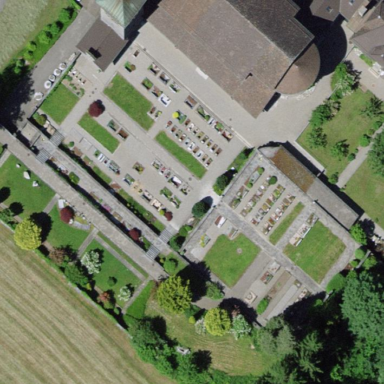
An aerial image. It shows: Cemetery.